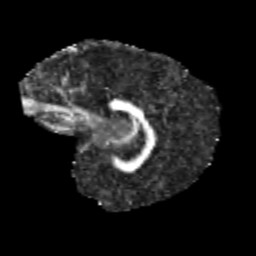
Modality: FA
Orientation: sagittal
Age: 13
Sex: male
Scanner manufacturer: siemens
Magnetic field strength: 3 T
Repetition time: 3.8 s
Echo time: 0.07 s